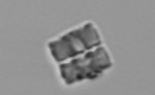
Label: Bacillariophyceae_morphotype1